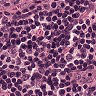
Metastatic tissue present: no